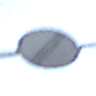
Verkehrszeichen: EndeSaemtlicherBegrenzungen
Umgebung: Outdoor, Urban
Tageszeit: SunriseSunset
Wetter: Clear
Licht: Natural
Jahreszeit: NotSpecified
Kontrast: MediumContrast